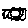
Label: sun